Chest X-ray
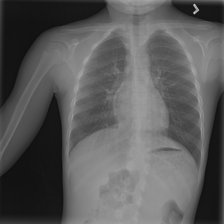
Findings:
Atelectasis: negative
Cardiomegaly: negative
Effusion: negative
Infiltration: negative
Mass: negative
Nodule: negative
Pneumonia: positive
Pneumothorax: negative
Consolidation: negative
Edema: negative
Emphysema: negative
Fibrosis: negative
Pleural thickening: negative
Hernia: negative